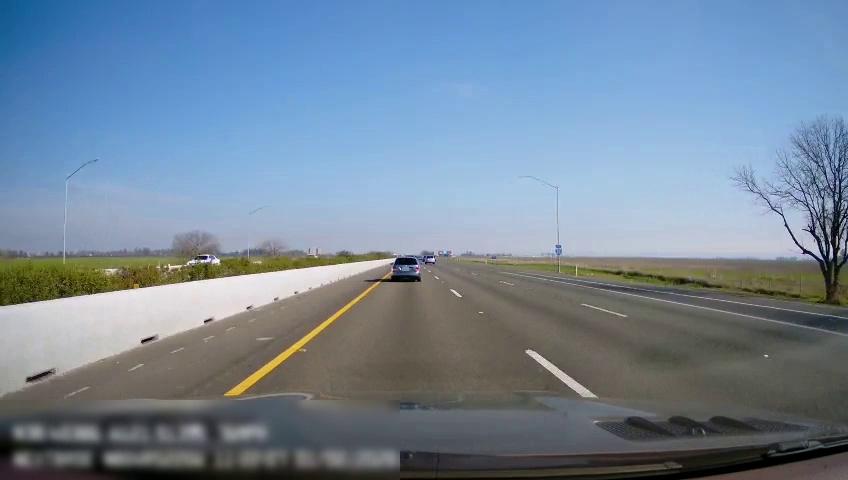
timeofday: Day
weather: Sunny
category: Drivable Space
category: Vehicles | Car
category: Vehicles | Car
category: Vehicles | Car
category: Vehicles | Car
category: Lanes | Current Lane
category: Lanes | Alternate Lane
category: Lanes | Current Lane
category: Lanes | Alternate Lane
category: Lanes | Alternate Lane
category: Lanes | Alternate Lane